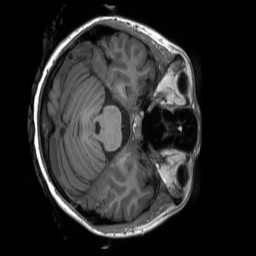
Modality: T1w
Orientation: axial
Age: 21
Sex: female
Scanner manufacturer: siemens
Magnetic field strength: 3 T
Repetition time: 2.3 s
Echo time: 0.00232 s